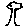
Label: tree